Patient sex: M
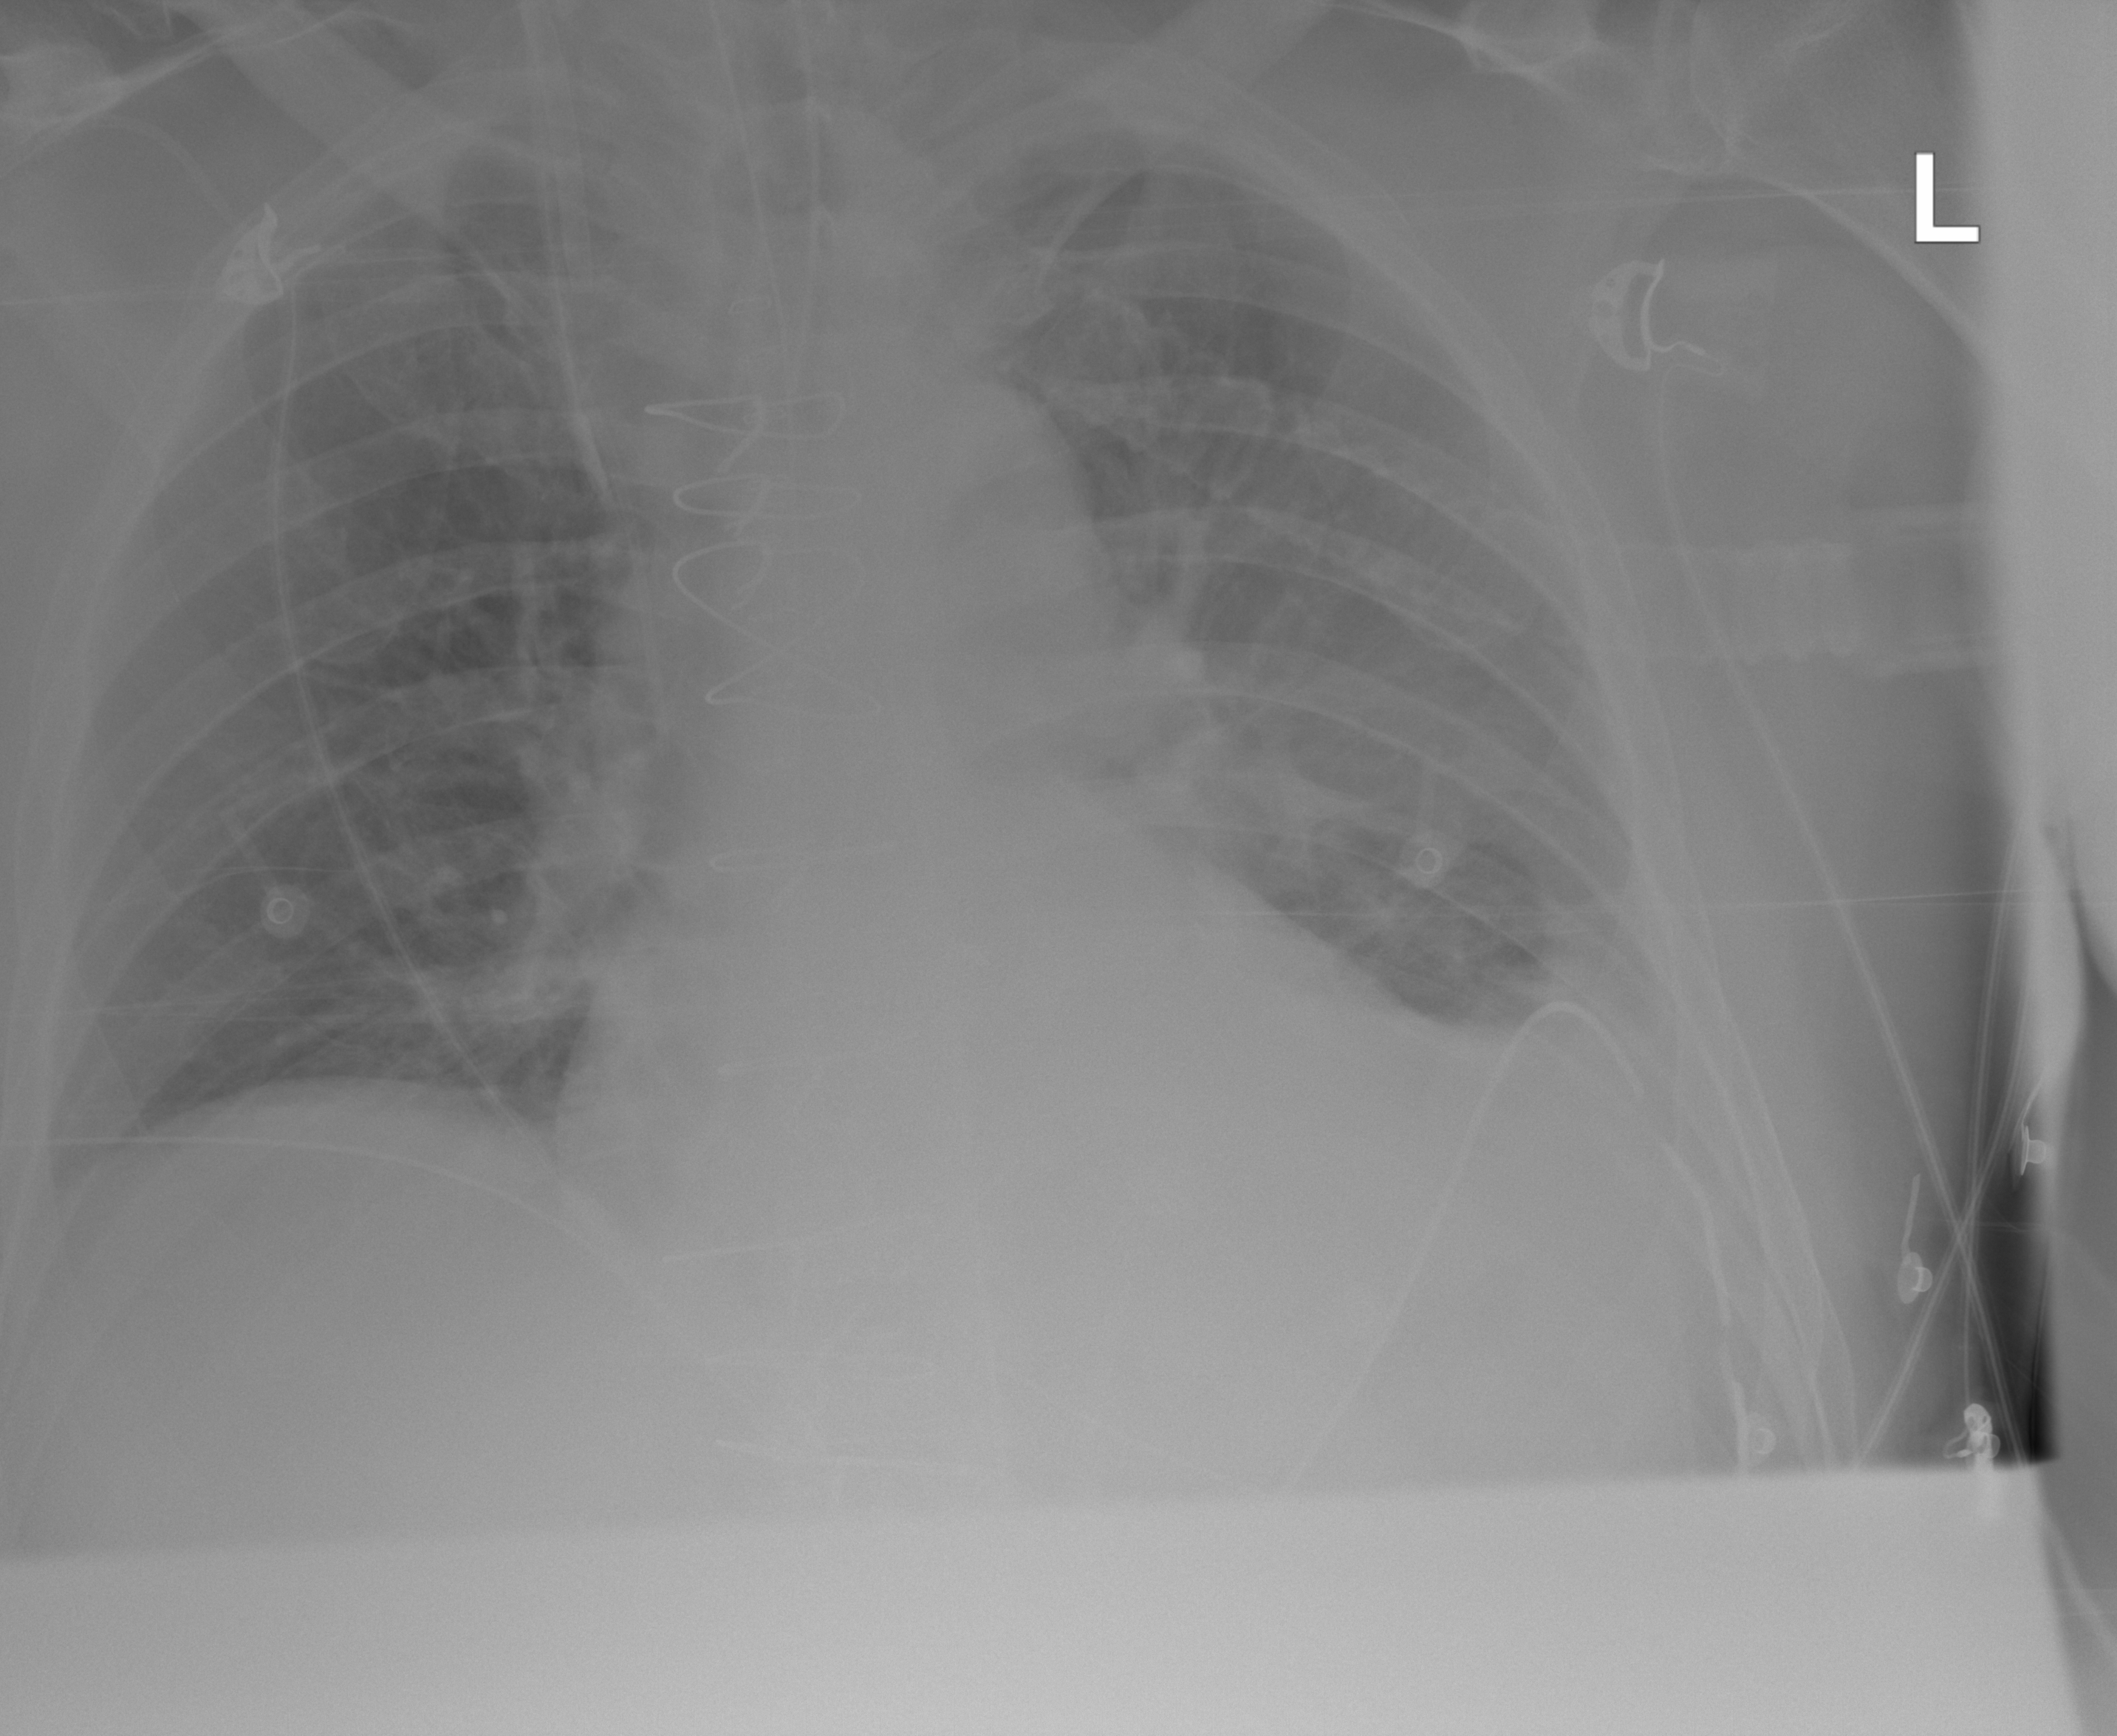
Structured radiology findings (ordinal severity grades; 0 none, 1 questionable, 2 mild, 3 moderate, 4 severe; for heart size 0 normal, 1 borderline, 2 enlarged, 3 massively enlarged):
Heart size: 0
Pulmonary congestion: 2
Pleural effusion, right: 0
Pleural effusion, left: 3
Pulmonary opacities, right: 0
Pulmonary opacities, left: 0
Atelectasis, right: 0
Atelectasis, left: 2